Question: I am adding rectangles on a Canvas using Random because I don't know the width and height.
Code
'''
HProDataContext db = new HProDataContext();
var RoomX = (from d in db.rooms select d.sizex).ToList();
var RoomY = (from d in db.rooms select d.sizey).ToList();
var random = new Random();
for (int i = 0; i < RoomX.Count; i++)
{
RoomX[i] = (Convert.ToDouble(RoomX[i]) * 10).ToString();
RoomY[i] = (Convert.ToDouble(RoomY[i]) * 10).ToString();
var rectangle = new Rectangle()
{
Stroke = Brushes.Black,
Fill = Brushes.SkyBlue,
Width = Convert.ToDouble(RoomX[i]),
Height = Convert.ToDouble(RoomY[i]),
Margin = new Thickness(
left: random.NextDouble() * 300,
top: random.NextDouble() * 150,
right: 0,
bottom: 0),
HorizontalAlignment = HorizontalAlignment.Left,
VerticalAlignment = VerticalAlignment.Top
};
mainCanvas.Children.Add(rectangle);
}
}
'''
It works good, but some rectangles are drawing over another rectangles.
How to draw rectangles there where is empty space?

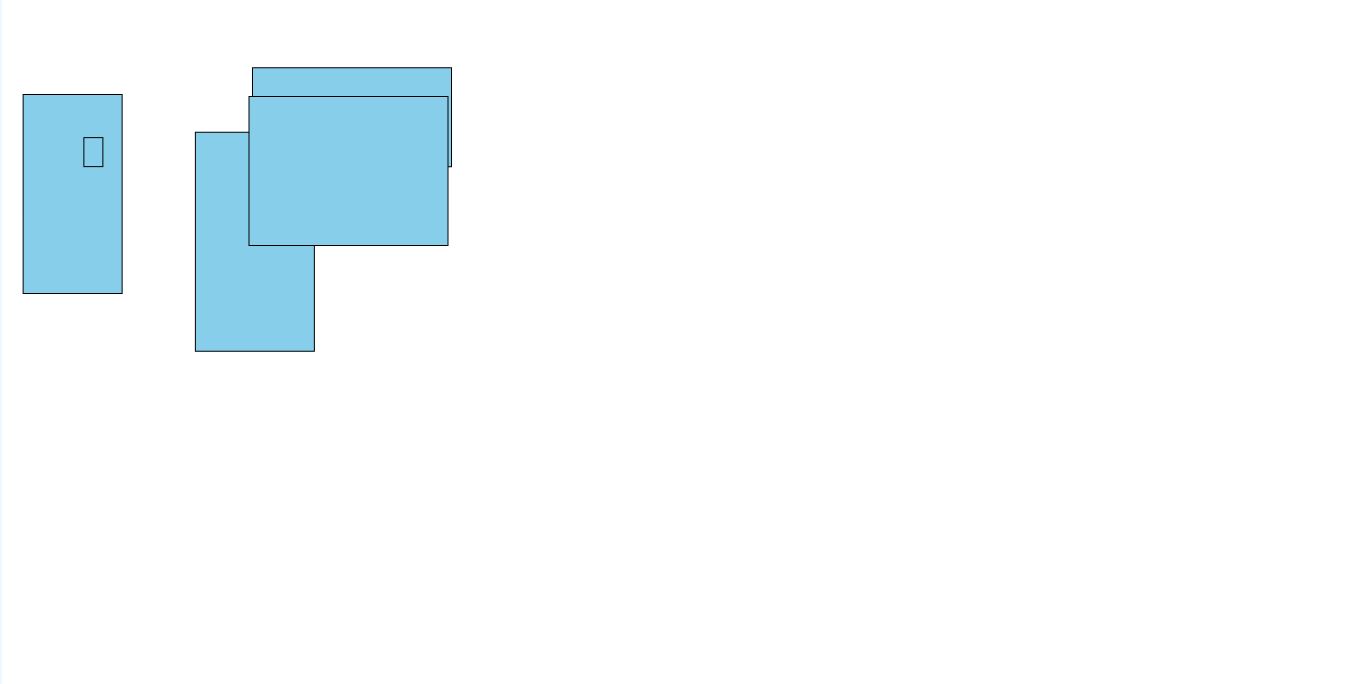
Answer: You can calculate a Rect for each WPF Rectangle and use IntersectsWith method found in Rect to test if the code can a draw a new Rectangle without overlaps. I also recommend using rectangle properties Canvas.Left and Canvas.Top instead of adjusting the Margin.
I've included a simple example that you test to get you started.
Here is some XAML containing 4 Rectangles:
'''
<Window x:Class="OverlapRectangeTest.MainWindow"
xmlns="http://schemas.microsoft.com/winfx/2006/xaml/presentation"
xmlns:x="http://schemas.microsoft.com/winfx/2006/xaml"
Title="MainWindow" Height="350" Width="525">
<Grid>
<Grid.RowDefinitions>
<RowDefinition Height="*"/>
<RowDefinition Height="60"/>
</Grid.RowDefinitions>
<Canvas x:Name="c" Grid.Row="0">
<Rectangle x:Name="b1" Fill="Aqua" Canvas.Left="0" Canvas.Top="0" Width="100" Height="200"/>
<Rectangle x:Name="b2" Fill="Bisque" Canvas.Left="0" Canvas.Top="0" Width="200" Height="100"/>
<Rectangle x:Name="b3" Fill="BlueViolet" Canvas.Left="250" Canvas.Top="0" Width="100" Height="200"/>
<Rectangle x:Name="b4" Fill="Cornsilk" Canvas.Left="111" Canvas.Top="0" Width="100" Height="200"/>
</Canvas>
<Button Grid.Row="1" Click="Button_Click"/>
</Grid>
</Window>
'''
Here is a button click event handler where I test the IntersectsWith method:
'''
private void Button_Click(object sender, RoutedEventArgs e)
{
double top1 = (double)b1.GetValue(Canvas.TopProperty);
double left1 = (double)b1.GetValue(Canvas.LeftProperty);
Rect rect1 = new Rect(left1, top1, b1.Width, b1.Height);
double top2 = (double)b2.GetValue(Canvas.TopProperty);
double left2 = (double)b2.GetValue(Canvas.LeftProperty);
Rect rect2 = new Rect(left2, top2, b2.Width, b2.Height);
double top3 = (double)b3.GetValue(Canvas.TopProperty);
double left3 = (double)b3.GetValue(Canvas.LeftProperty);
Rect rect3 = new Rect(left3, top3, b3.Width, b3.Height);
double top4 = (double)b4.GetValue(Canvas.TopProperty);
double left4 = (double)b4.GetValue(Canvas.LeftProperty);
Rect rect4 = new Rect(left4, top4, b4.Width, b4.Height);
bool rc0 = rect1.IntersectsWith(rect4);
bool rc1 = rect1.IntersectsWith(rect2);
bool rc2 = rect2.IntersectsWith(rect3);
bool rc3 = rect3.IntersectsWith(rect1);
bool rc4 = rect2.IntersectsWith(rect4);
}
'''